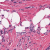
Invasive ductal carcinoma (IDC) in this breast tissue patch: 0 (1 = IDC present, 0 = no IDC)